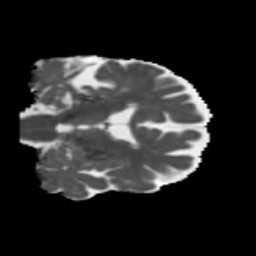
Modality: MD
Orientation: coronal
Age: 73
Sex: female
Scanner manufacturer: siemens
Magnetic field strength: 3 T
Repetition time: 5.47 s
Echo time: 0.0854 s